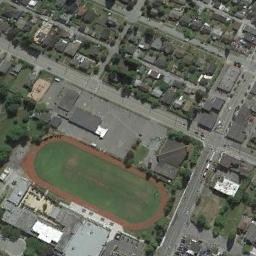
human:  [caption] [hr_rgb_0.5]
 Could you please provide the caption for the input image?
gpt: Many buildings are near the ground track field .

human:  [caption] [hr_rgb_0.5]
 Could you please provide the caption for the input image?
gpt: A track and field is built in the middle of a residential area, Surrounded by a lot of vegetation .

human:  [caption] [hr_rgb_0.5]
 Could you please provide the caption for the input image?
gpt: Several cars were parked near the track .

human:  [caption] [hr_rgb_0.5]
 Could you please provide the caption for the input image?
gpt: The ground track field is surrounded by lots of houses arranged neatly and an open area is next to the ground track field .

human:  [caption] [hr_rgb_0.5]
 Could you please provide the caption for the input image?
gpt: There are some black buildings beside the ground track field with a red track .